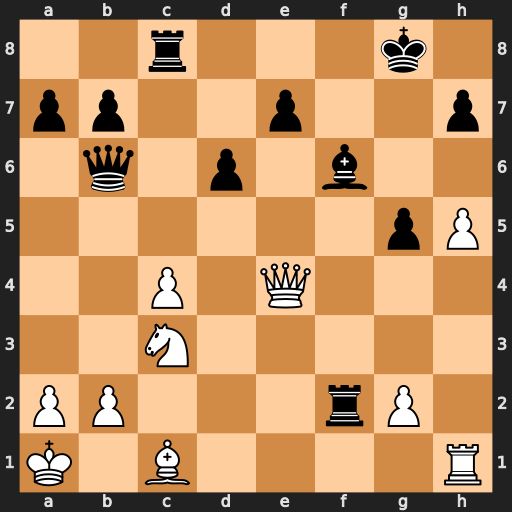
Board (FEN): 2r3k1/pp2p2p/1q1p1b2/6pP/2P1Q3/2N5/PP3rP1/K1B4R
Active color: w
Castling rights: -
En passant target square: -
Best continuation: Qe6+ Kf8 Qxc8+